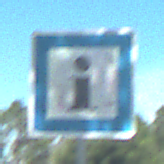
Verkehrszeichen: Informationsstelle
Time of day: Midday
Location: Outdoor (Special)
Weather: PartlyCloudy
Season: NotSpecified
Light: Natural